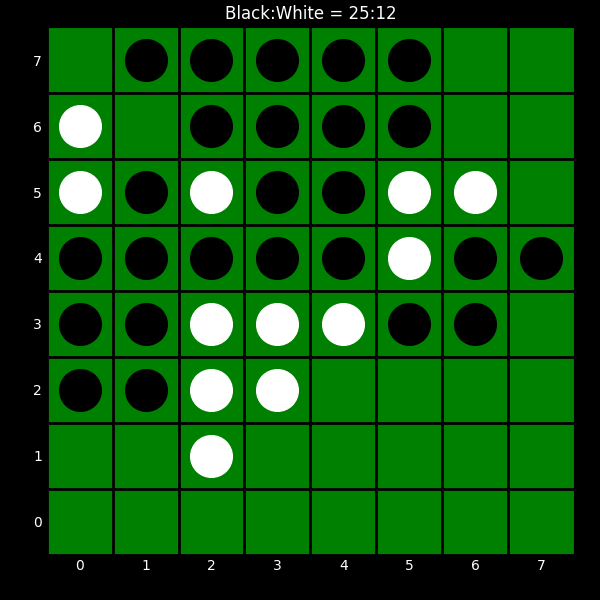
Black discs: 25
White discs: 12